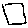
Label: square